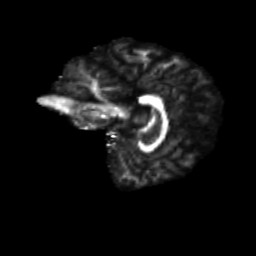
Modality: FA
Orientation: sagittal
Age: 69
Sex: male
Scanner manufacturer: siemens
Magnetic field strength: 3 T
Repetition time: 4.71 s
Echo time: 0.0906 s